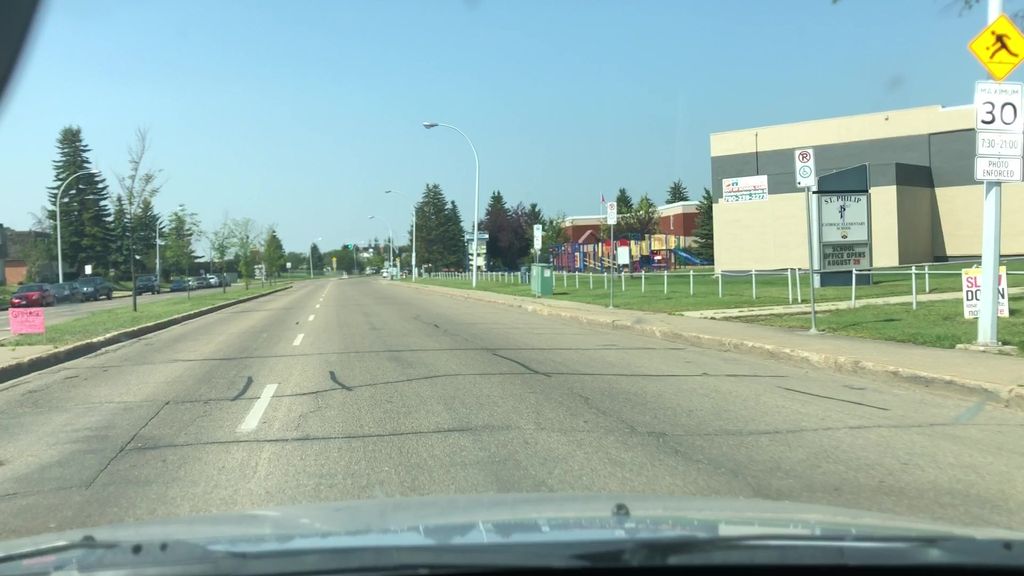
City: edmonton